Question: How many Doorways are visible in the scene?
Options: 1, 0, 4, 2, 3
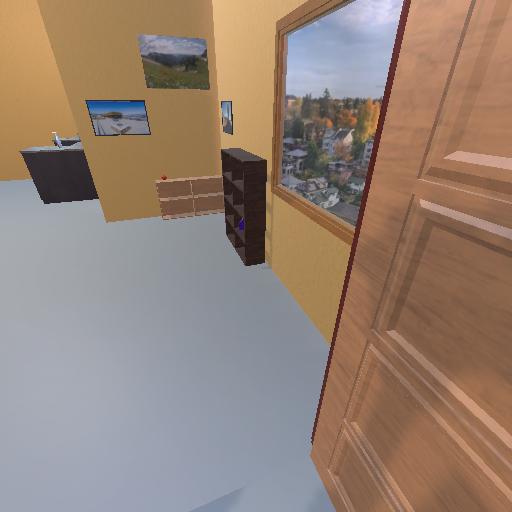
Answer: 1